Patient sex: F
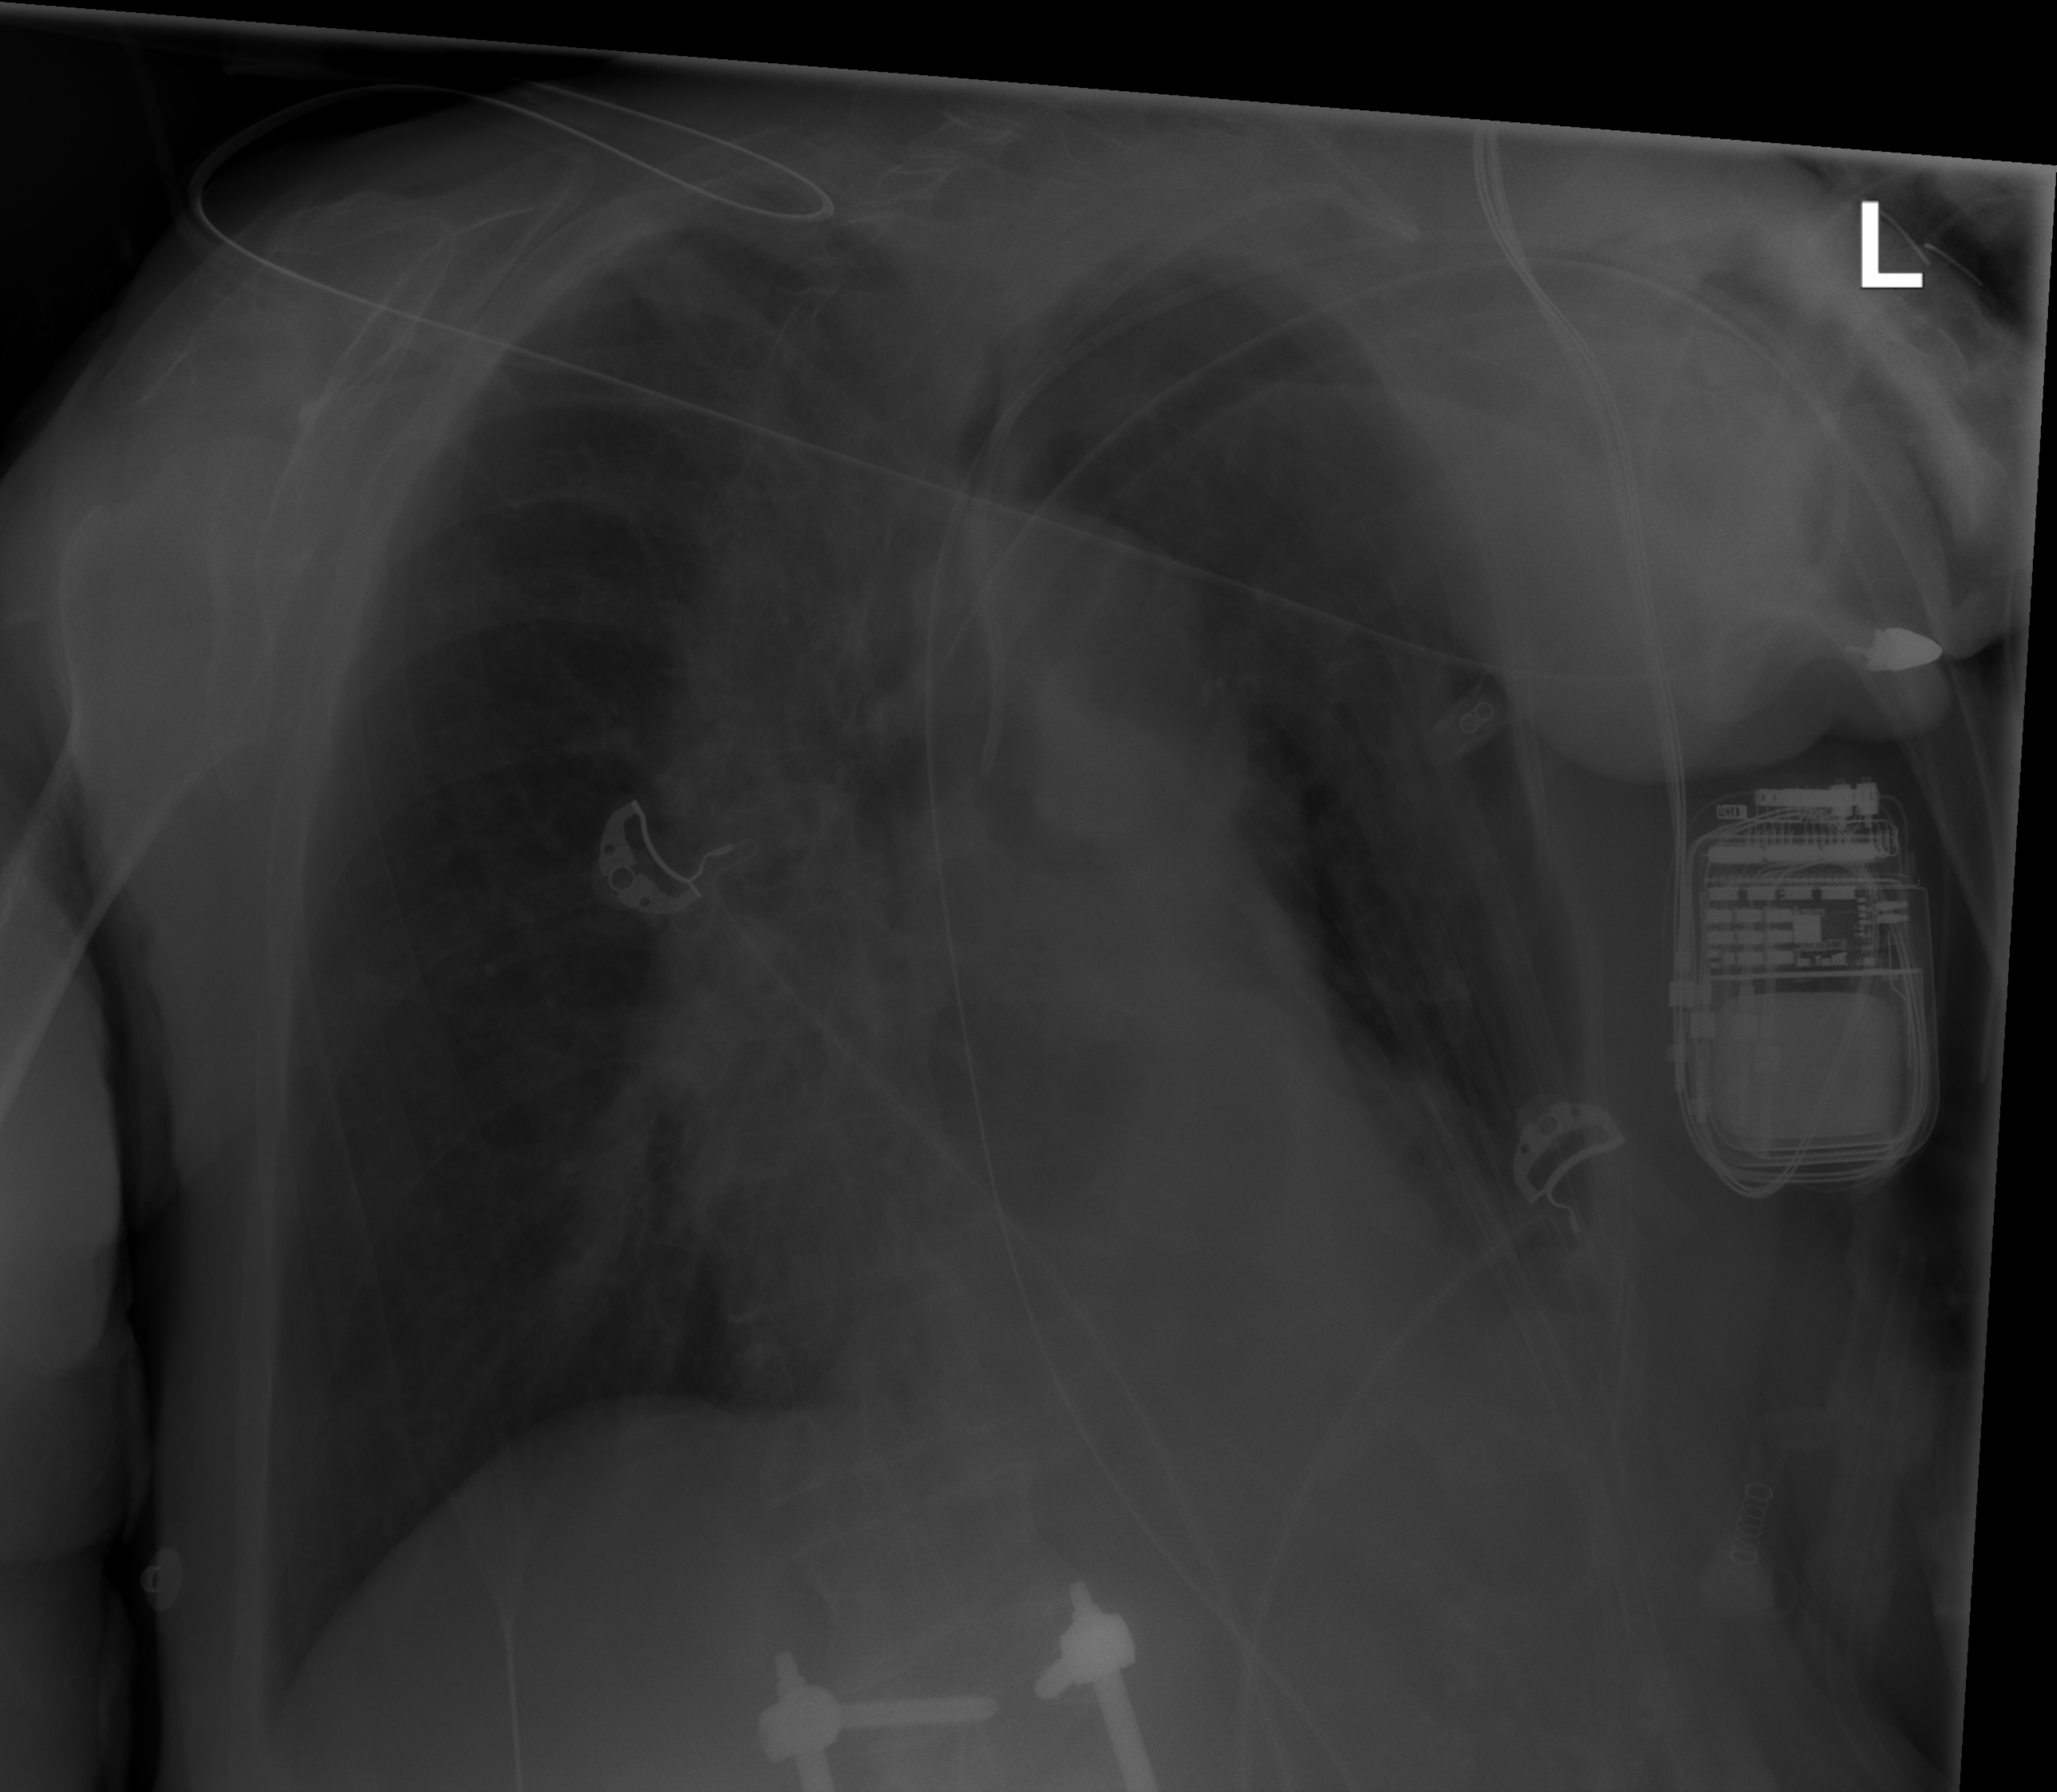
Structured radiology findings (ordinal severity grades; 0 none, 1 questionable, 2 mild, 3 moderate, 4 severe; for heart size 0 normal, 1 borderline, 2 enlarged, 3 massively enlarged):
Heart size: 1
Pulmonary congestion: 1
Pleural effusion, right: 0
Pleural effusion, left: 2
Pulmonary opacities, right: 1
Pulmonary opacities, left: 2
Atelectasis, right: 2
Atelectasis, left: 3